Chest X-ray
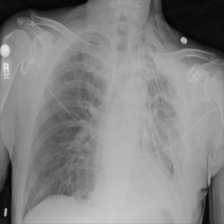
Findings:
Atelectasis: negative
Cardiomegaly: negative
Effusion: negative
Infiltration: negative
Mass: negative
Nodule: negative
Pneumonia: negative
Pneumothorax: negative
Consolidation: negative
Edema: negative
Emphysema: positive
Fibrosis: negative
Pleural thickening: negative
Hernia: negative